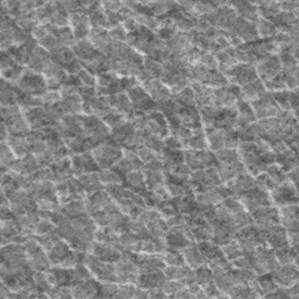
Label: frost